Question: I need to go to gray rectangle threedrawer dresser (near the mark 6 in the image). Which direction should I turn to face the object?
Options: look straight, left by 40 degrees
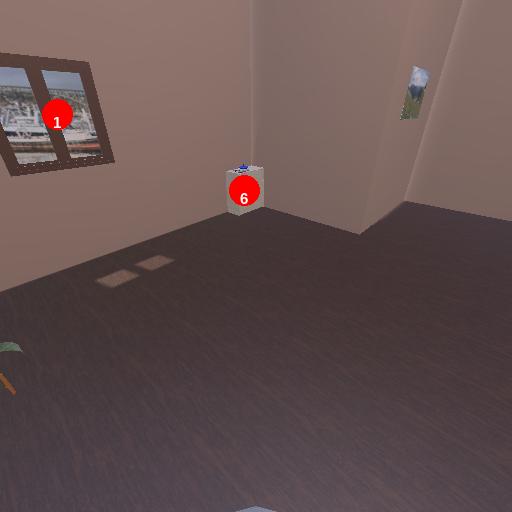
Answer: look straight